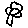
Label: flower